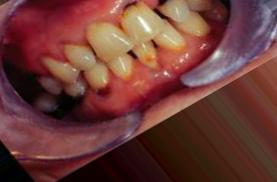
Condition: Caries